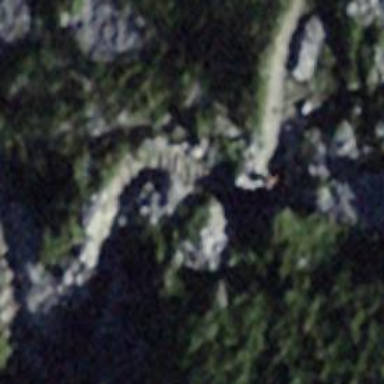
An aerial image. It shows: Path with excellent trail visibility on the ground.